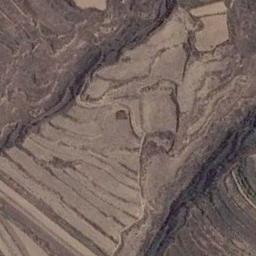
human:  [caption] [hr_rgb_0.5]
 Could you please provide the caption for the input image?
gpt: There are many green plants on the terrace .

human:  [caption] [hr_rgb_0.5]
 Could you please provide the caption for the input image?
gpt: A large patch of brown terraces .

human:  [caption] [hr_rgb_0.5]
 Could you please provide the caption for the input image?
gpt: The bare terrace is next to some trees .

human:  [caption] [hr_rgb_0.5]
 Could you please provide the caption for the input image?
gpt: Many trees are planted in the terraces which are in the middle of the image .

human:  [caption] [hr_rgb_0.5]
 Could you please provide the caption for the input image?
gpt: There are many brown terraces of different sizes .